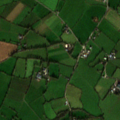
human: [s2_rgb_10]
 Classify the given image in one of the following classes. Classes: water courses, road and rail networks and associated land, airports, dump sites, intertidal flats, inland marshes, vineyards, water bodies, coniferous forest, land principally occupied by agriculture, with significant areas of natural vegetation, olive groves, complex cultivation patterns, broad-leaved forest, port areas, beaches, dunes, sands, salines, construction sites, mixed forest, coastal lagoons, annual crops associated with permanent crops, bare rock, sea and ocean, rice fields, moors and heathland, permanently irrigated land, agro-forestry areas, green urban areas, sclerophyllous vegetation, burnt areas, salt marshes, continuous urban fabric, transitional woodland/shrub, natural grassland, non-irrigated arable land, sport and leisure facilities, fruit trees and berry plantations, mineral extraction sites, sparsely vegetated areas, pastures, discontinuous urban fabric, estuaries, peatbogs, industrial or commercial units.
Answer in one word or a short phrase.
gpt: non-irrigated arable land, pastures